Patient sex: M
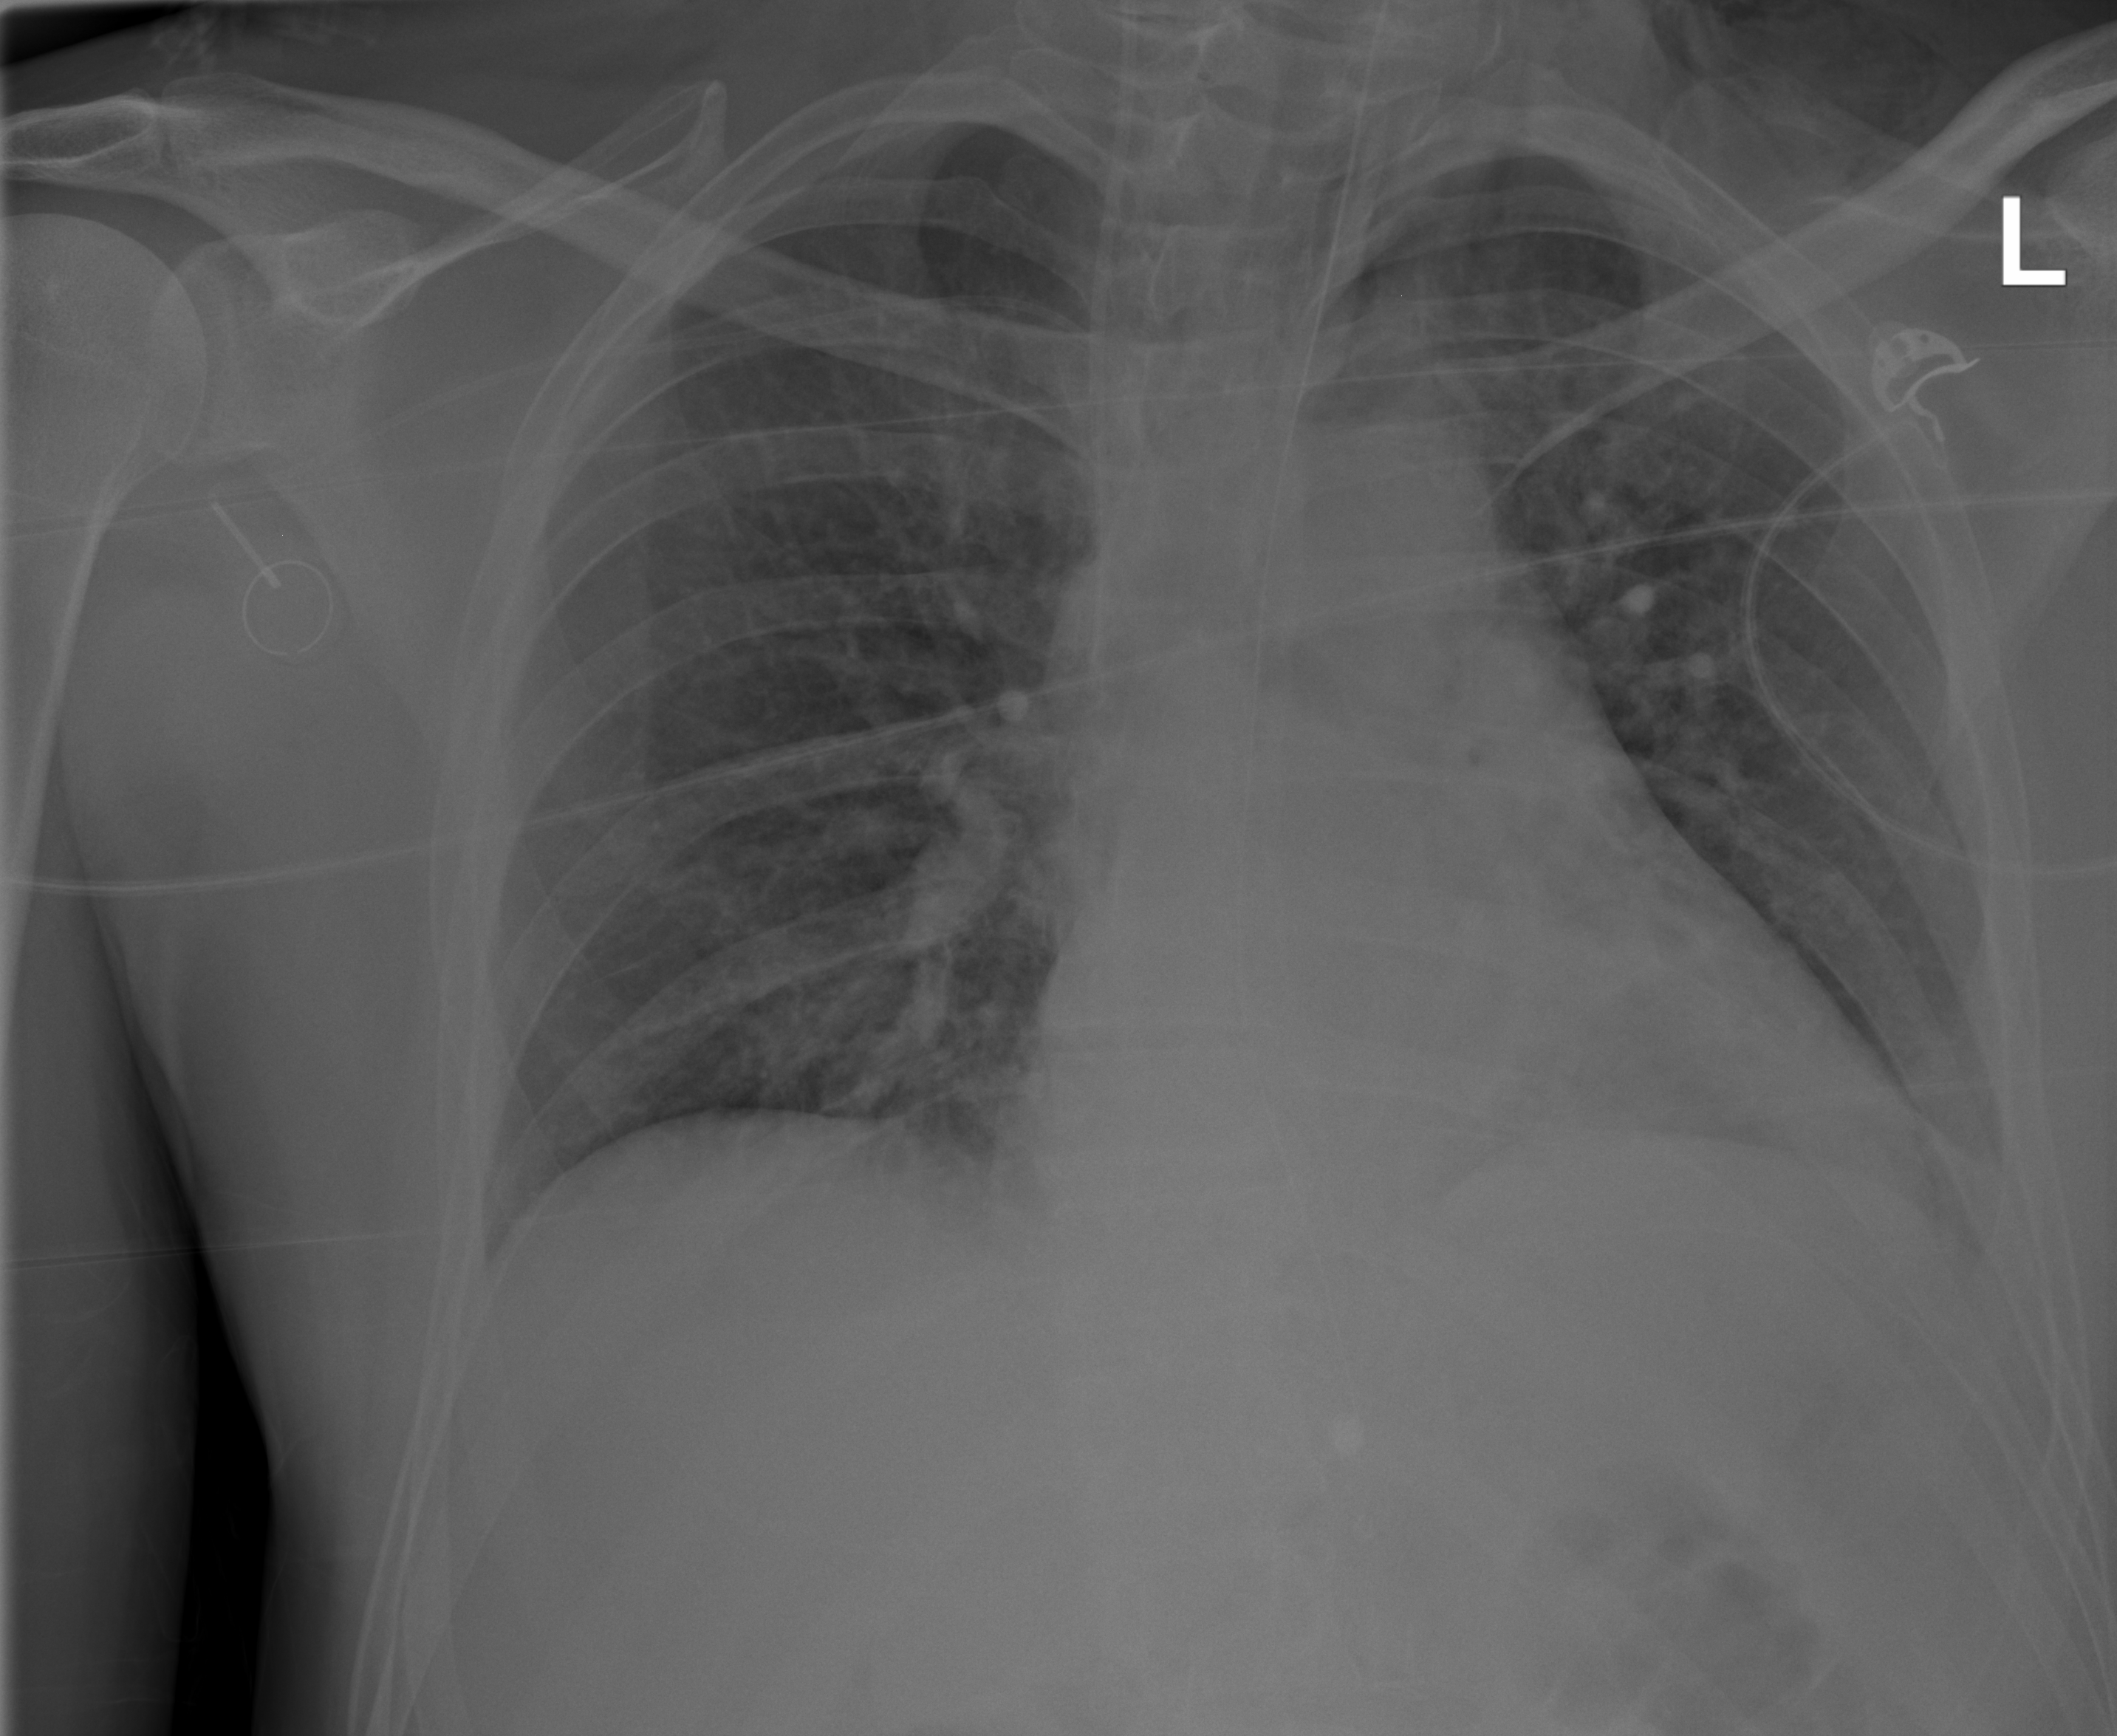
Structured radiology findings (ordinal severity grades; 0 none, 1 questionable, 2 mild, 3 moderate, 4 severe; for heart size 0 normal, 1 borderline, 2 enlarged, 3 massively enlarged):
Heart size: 2
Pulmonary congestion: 2
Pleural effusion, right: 0
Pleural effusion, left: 0
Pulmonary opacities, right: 0
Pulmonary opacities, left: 0
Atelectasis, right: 2
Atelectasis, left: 2